Question: I am running the below code, this is the sample code from the Infragistics SparkLineChart example:
'''
<!DOCTYPE html>
<html>
<head>
<title></title>
<!-- Ignite UI Required Combined CSS Files -->
<link href="../../igniteui/css/themes/infragistics/infragistics.theme.css" rel="stylesheet" />
<link href="../../igniteui/css/structure/infragistics.css" rel="stylesheet" />
<script src="../../js/modernizr.min.js"></script>
<script src="../../js/jquery.min.js"></script>
<script src="../../js/jquery-ui.min.js"></script>
<!-- Ignite UI Required Combined JavaScript Files -->
<script src="../../igniteui/js/infragistics.core.js"></script>
<script src="../../igniteui/js/infragistics.dv.js"></script>
</head>
<body>
<!-- Target element for the igSparkline -->
<div id="sparkline"></div>
<!-- File supplying the northwindInvoices object for the igSparkline data source -->
<script src="../../data-files/nw-invoices.js"></script>
<script>
$(function () {
$("#sparkline").igSparkline({
dataSource: northwindInvoices,
height: "100px",
width: "300px",
valueMemberPath: 'ExtendedPrice',
labelMemberPath: 'OrderDate',
normalRangeVisibility: "visible",
normalRangeMinimum: 200,
normalRangeMaximum: 600,
trendLineType: "simpleAverage"
});
});
</script>
</body>
</html>
'''
I am getting the error below, when debugging it:
> SCRIPT1009: Expected '}'MyPage.html, line 39 character 4

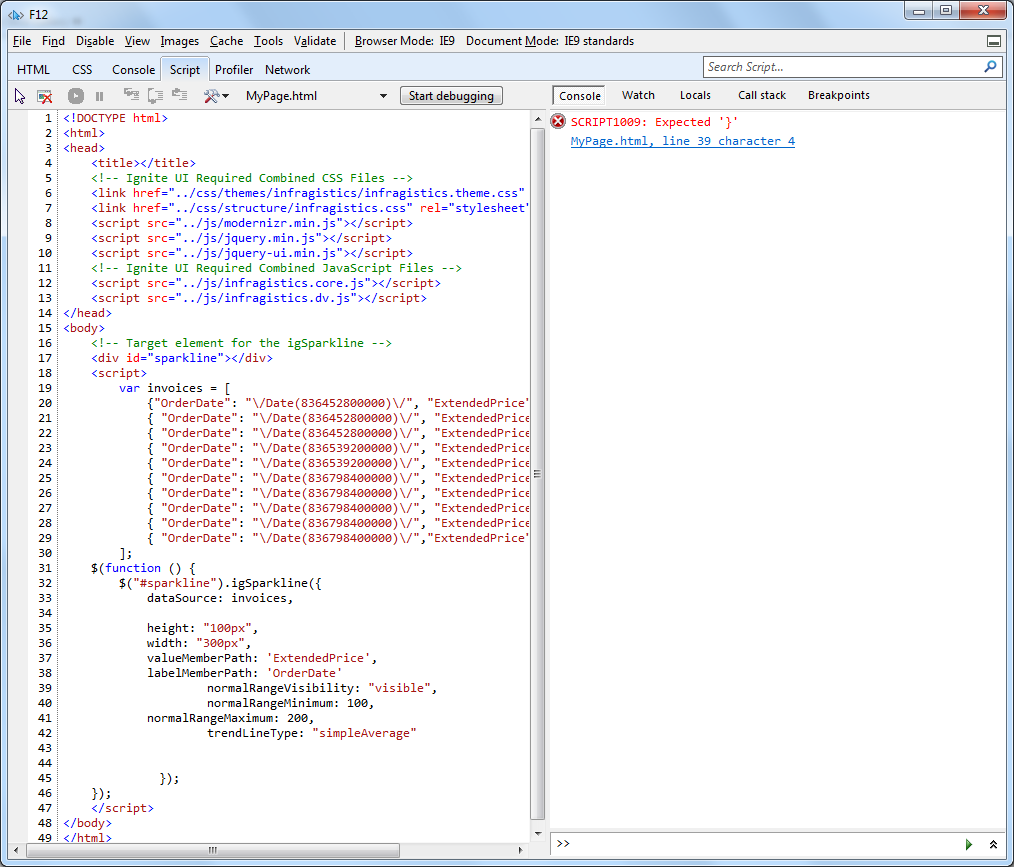
Answer: Looking at the screenshot - There's a missing comma right at the end of
'''
labelMemberPath: 'OrderDate'
'''
It's exactly like the error says and without the comma it can only be the last property for the object, thus it's expected next to close the definition with "}" at line 39 . Odd enough, your code above the screenshot looks correct.